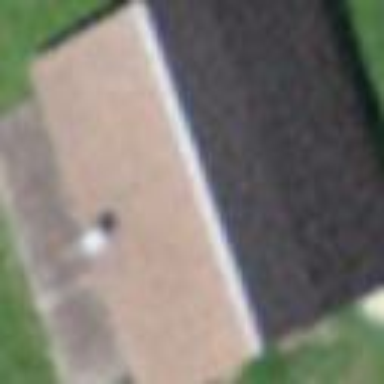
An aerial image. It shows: Rural barn.